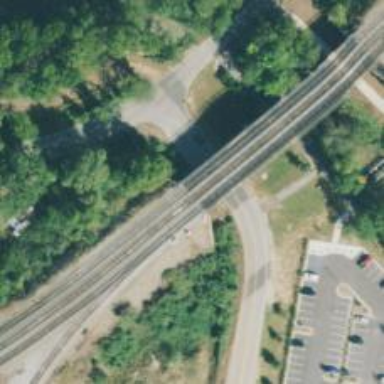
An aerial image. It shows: Railway bridge.